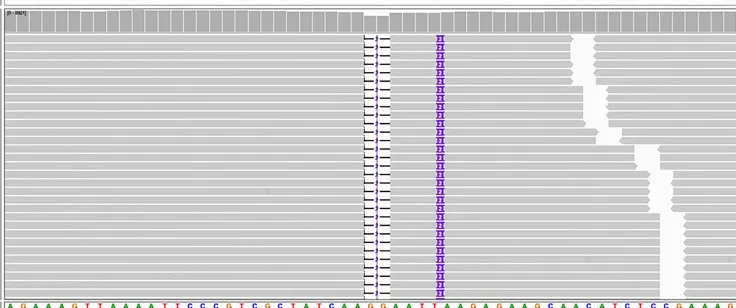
Next-generation sequencing (NGS) panel result showed an epidermal growth factor receptor (EGFR) mutation E746_L747delinsIP via simultaneous deletion and insertion of DNA fragments of 2 bp in exon 19.
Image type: electrography (ekg)